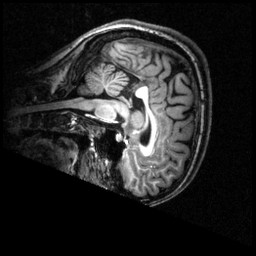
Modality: T1w
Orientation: sagittal
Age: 24
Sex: female